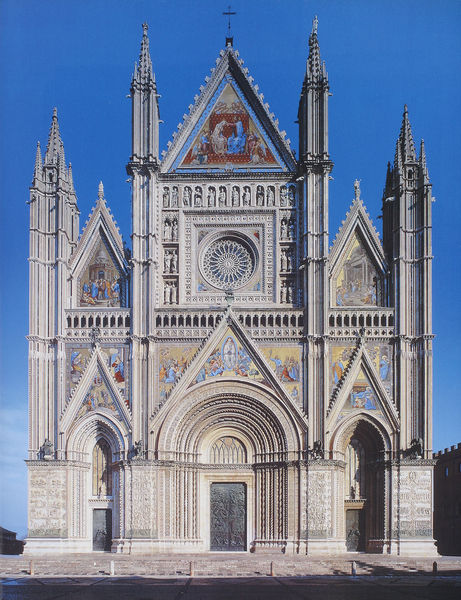
Titel: Orvieto, Dom, Fassadenschmuck
Künstler: Lorenzo Maitani
Standort: Orvieto, Dom (EU - I - Umbrien)
Schlagwörter: blau, gemälde, himmel, weiß, dreieck, gelb, menschen, fenster, grau, marmor, pfeiler, säulen, tür, dach, stein, steine, kirche, gold, spitzen, gotik, turm, bilder, bogen, fassade, giebel, mauer, abstufungen, türe, figuren, rundbogen, treppe, treppen, spitz, tor, foto, fotografie, paradies, symetrie, eingang, eckig, kreuz, türmchen, türme, rundfenster, dom, mosaik, kathedrale, halbkreis, portal, gotisch, kreuzgewölbe, rosette, spitzbogen, spitzbögen, rundbögen, turmspitzen, dreiecke, szenen, mosaike, toskana, gibel, tympanon, westfassade, rosettenfenster, fofo, fensterrosette, gewändeportal, spitzgewölbe, kirche fassade, szeen, zwerchgalerie, arkadenfiguren, spanien, gothik